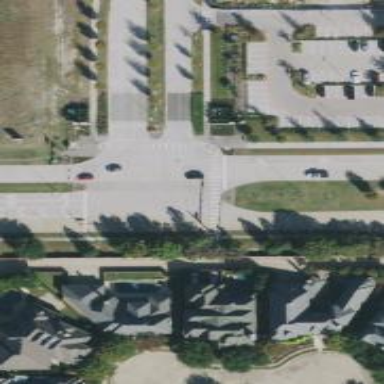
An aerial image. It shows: Secondary road with separate sidewalks.